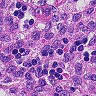
Metastatic tissue present: no